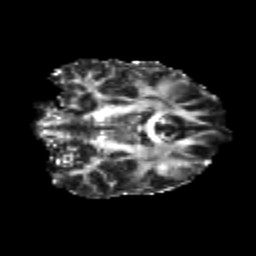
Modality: FA
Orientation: coronal
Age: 28
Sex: female
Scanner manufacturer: siemens
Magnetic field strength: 3 T
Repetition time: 3.5 s
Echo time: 0.104 s